Chest X-ray. View position: AP
Patient age: 58
Patient sex: M
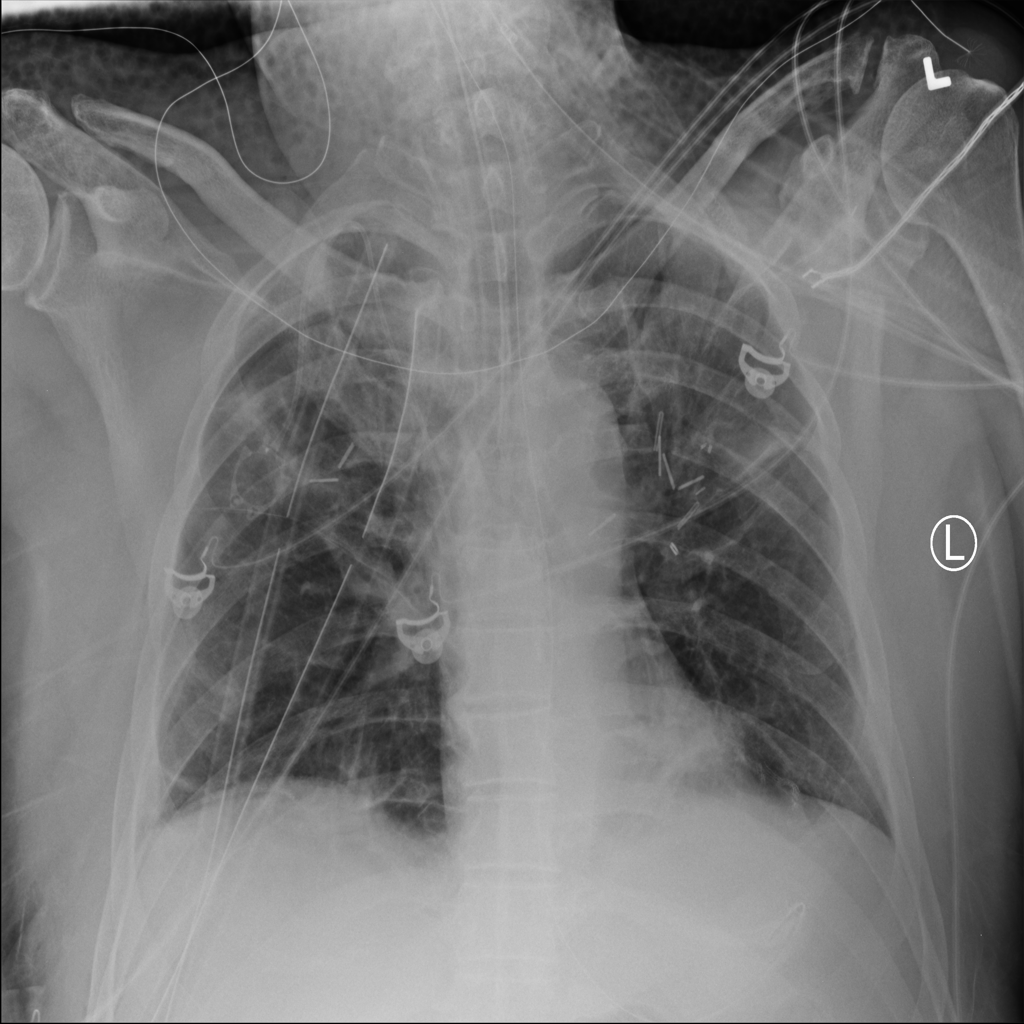
Finding: Pneumothorax